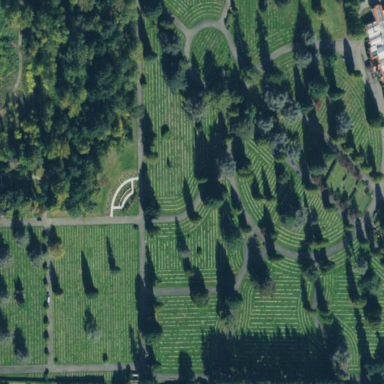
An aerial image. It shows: Cemetery.